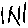
Label: line